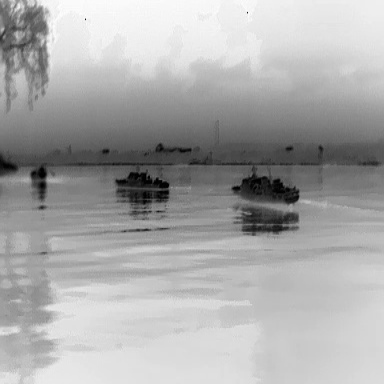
There are two warships in the infrared image.